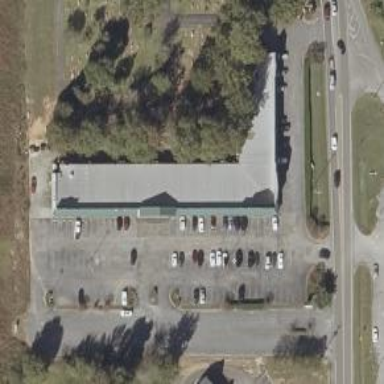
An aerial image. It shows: Commercial building.